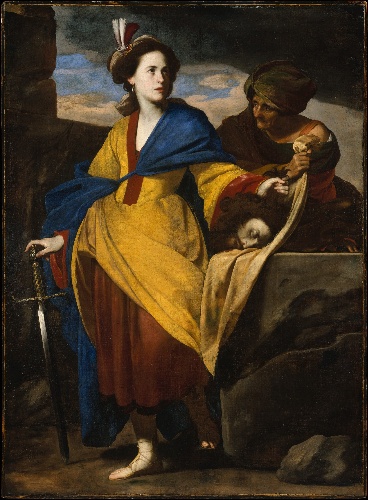
Title: Judith with the Head of Holofernes
Artist: Massimo Stanzione
Artist bio: Italian, Neapolitan, 1585–1656
Date: ca. 1640
Object type: Painting
Classification: Paintings
Medium: Oil on canvas
Dimensions: 78 1/2 x 57 1/2 in. (199.4 x 146.1 cm)
Department: European Paintings
Credit line: Gift of Edward W. Carter, 1959
Accession year: 1959
Repository: Metropolitan Museum of Art, New York, NY
Tags: Swords|Heads|Holofernes|Judith|Women